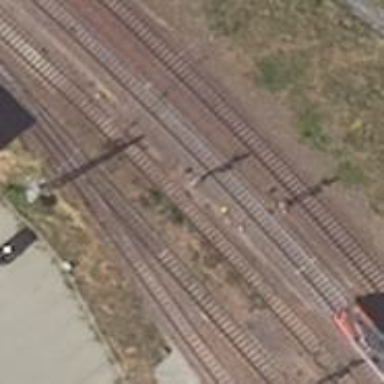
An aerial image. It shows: Railway signal.